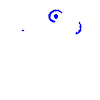
Particle: proton